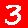
Digit: 3